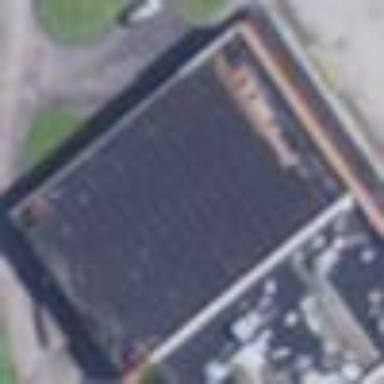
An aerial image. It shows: Commercial building.